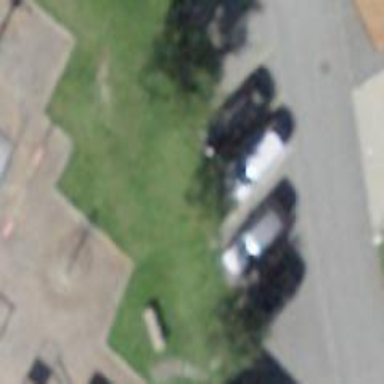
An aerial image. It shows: Playground area for leisure land.